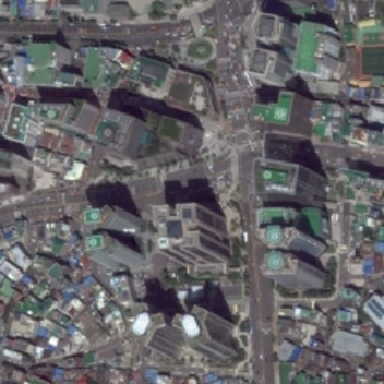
There are several amusement parks and more plantations in the center of the business district .